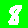
Digit: 8